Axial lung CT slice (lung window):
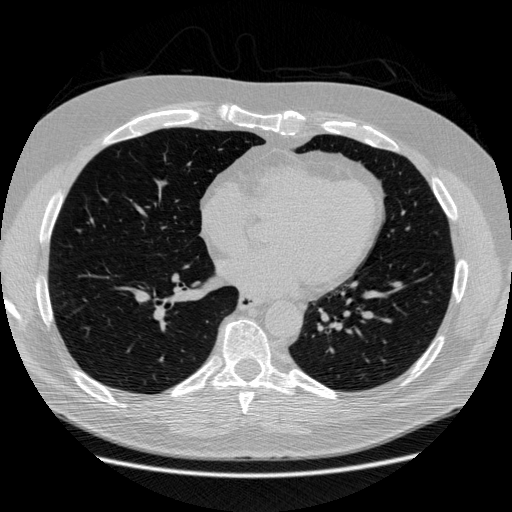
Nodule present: no